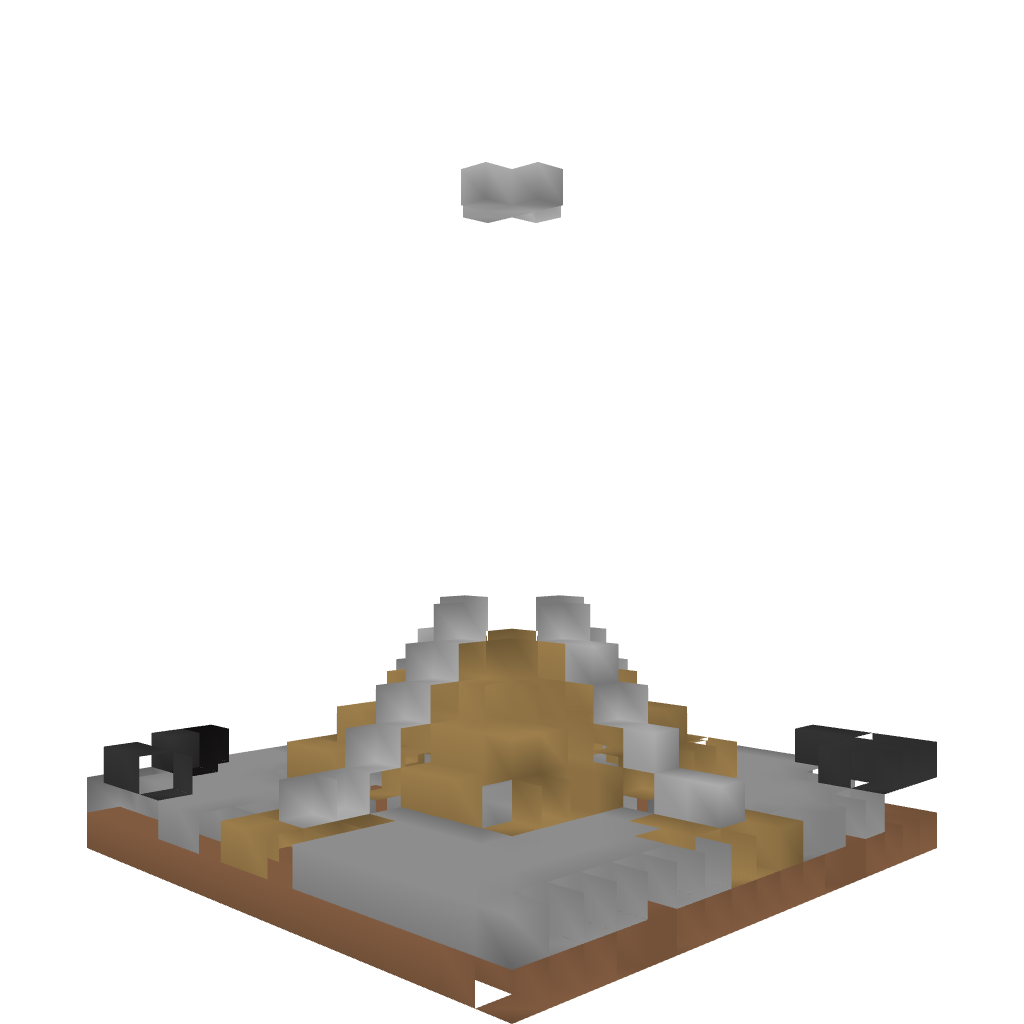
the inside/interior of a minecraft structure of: Water fountain!